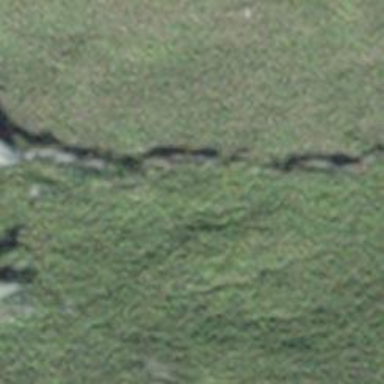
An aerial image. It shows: Stone wall as barrier.